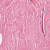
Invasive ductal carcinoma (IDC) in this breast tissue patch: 0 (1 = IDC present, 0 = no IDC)